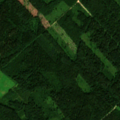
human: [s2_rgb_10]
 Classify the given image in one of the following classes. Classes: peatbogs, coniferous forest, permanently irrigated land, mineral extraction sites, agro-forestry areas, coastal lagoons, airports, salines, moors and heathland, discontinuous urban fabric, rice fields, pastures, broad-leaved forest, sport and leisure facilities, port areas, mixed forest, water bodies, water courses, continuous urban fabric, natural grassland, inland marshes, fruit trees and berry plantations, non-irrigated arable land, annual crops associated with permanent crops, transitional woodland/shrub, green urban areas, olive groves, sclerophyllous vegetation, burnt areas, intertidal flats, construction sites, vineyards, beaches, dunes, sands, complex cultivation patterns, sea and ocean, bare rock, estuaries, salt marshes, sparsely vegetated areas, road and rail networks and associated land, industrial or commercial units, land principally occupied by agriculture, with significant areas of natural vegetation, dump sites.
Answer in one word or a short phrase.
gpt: non-irrigated arable land, coniferous forest, mixed forest, transitional woodland/shrub